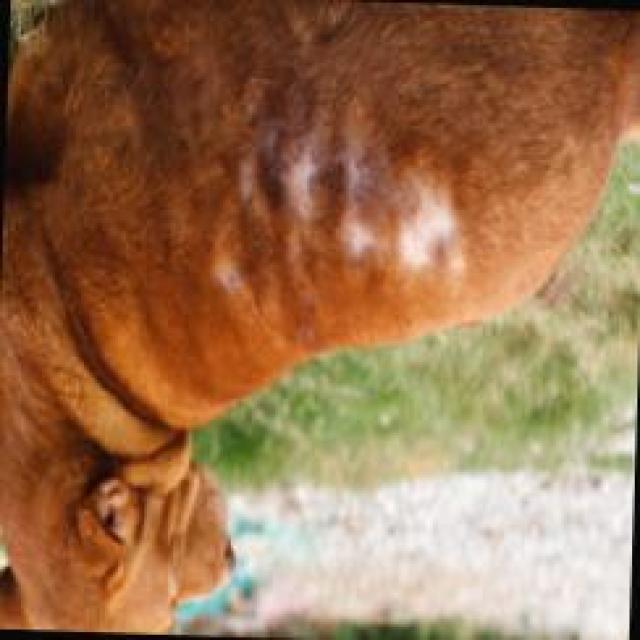
Canine fungal skin infection — characterized by alopecia, scaling, crusting, and circular lesions. Common agents include Malassezia and Candida species.